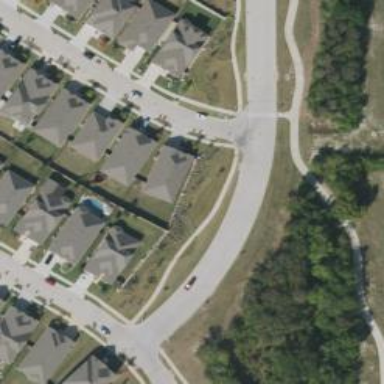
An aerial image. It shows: Residential road.